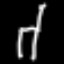
Label: chair